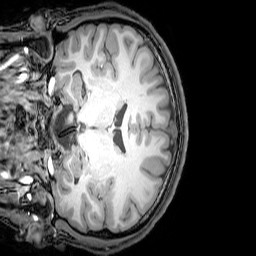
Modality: T1w
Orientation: coronal
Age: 21
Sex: male
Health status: healthy
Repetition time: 0.081 s
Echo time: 0.037 s